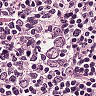
Metastatic tissue present: no